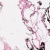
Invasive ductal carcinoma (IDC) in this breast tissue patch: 0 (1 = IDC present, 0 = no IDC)